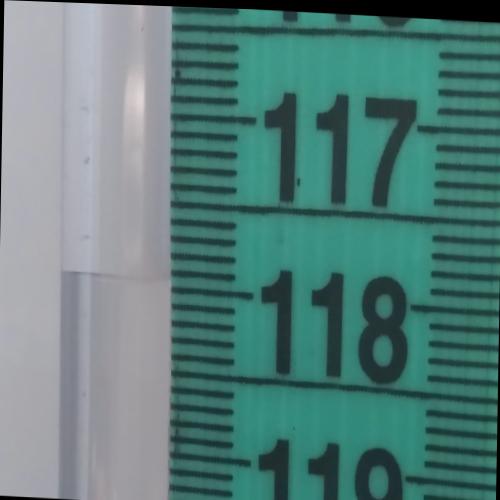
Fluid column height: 118.0 cm